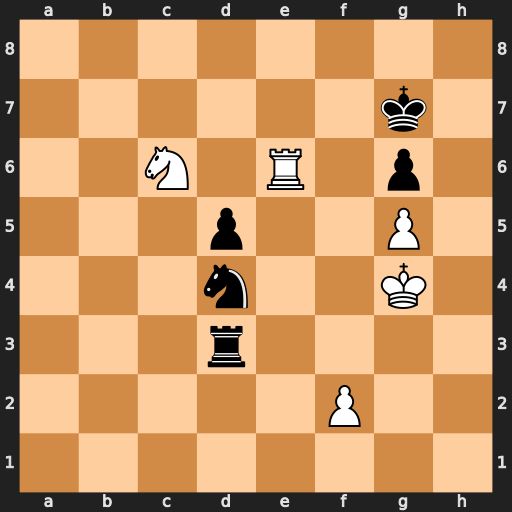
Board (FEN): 8/6k1/2N1R1p1/3p2P1/3n2K1/3r4/5P2/8
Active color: w
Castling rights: -
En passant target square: -
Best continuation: Rxg6+ Kxg6 Ne5+ Kg7 Nxd3